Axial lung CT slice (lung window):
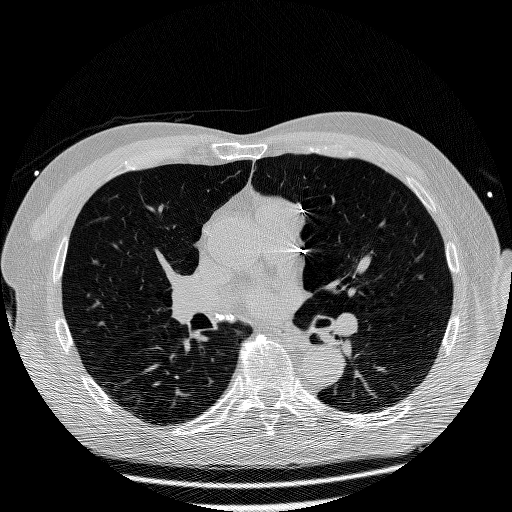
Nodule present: no